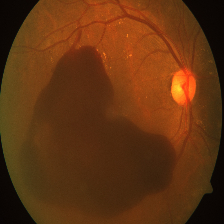
Diabetic retinopathy grade: Severe